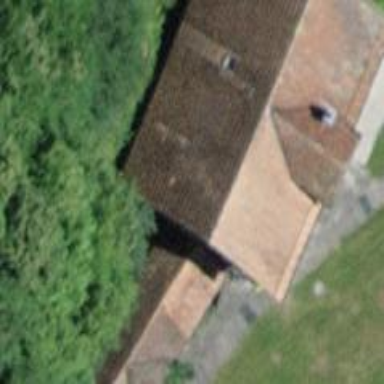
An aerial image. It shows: Barn.